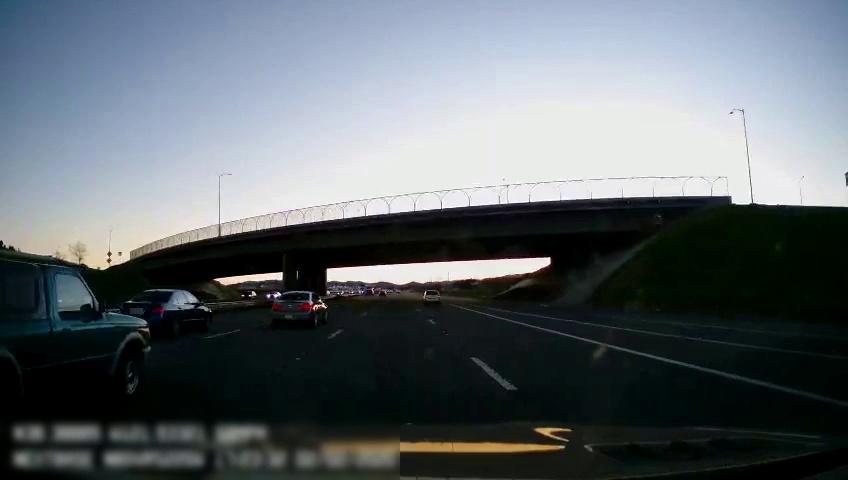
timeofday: Dusk/Dawn/Twilight
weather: Cloudy
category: Drivable Space
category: Vehicles | Car
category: Vehicles | Car
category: Vehicles | Car
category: Vehicles | SUV
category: Vehicles | Car
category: Vehicles | SUV
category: Vehicles | SUV
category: Lanes | Current Lane
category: Lanes | Current Lane
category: Lanes | Alternate Lane
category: Lanes | Alternate Lane
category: Lanes | Alternate Lane
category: Lanes | Alternate Lane